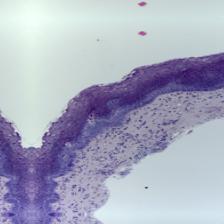
Diagnosis: Normal